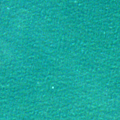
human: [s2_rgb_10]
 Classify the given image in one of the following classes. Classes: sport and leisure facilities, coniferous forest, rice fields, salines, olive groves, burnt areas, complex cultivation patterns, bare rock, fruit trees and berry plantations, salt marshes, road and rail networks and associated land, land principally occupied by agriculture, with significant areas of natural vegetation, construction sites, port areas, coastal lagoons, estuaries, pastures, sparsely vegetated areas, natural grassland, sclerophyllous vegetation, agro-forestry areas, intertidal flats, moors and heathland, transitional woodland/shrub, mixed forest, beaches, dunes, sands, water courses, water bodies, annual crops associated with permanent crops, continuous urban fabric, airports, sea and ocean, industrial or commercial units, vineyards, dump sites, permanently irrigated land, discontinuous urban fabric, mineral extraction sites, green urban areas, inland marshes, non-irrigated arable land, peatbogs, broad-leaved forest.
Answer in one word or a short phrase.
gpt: sea and ocean